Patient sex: F
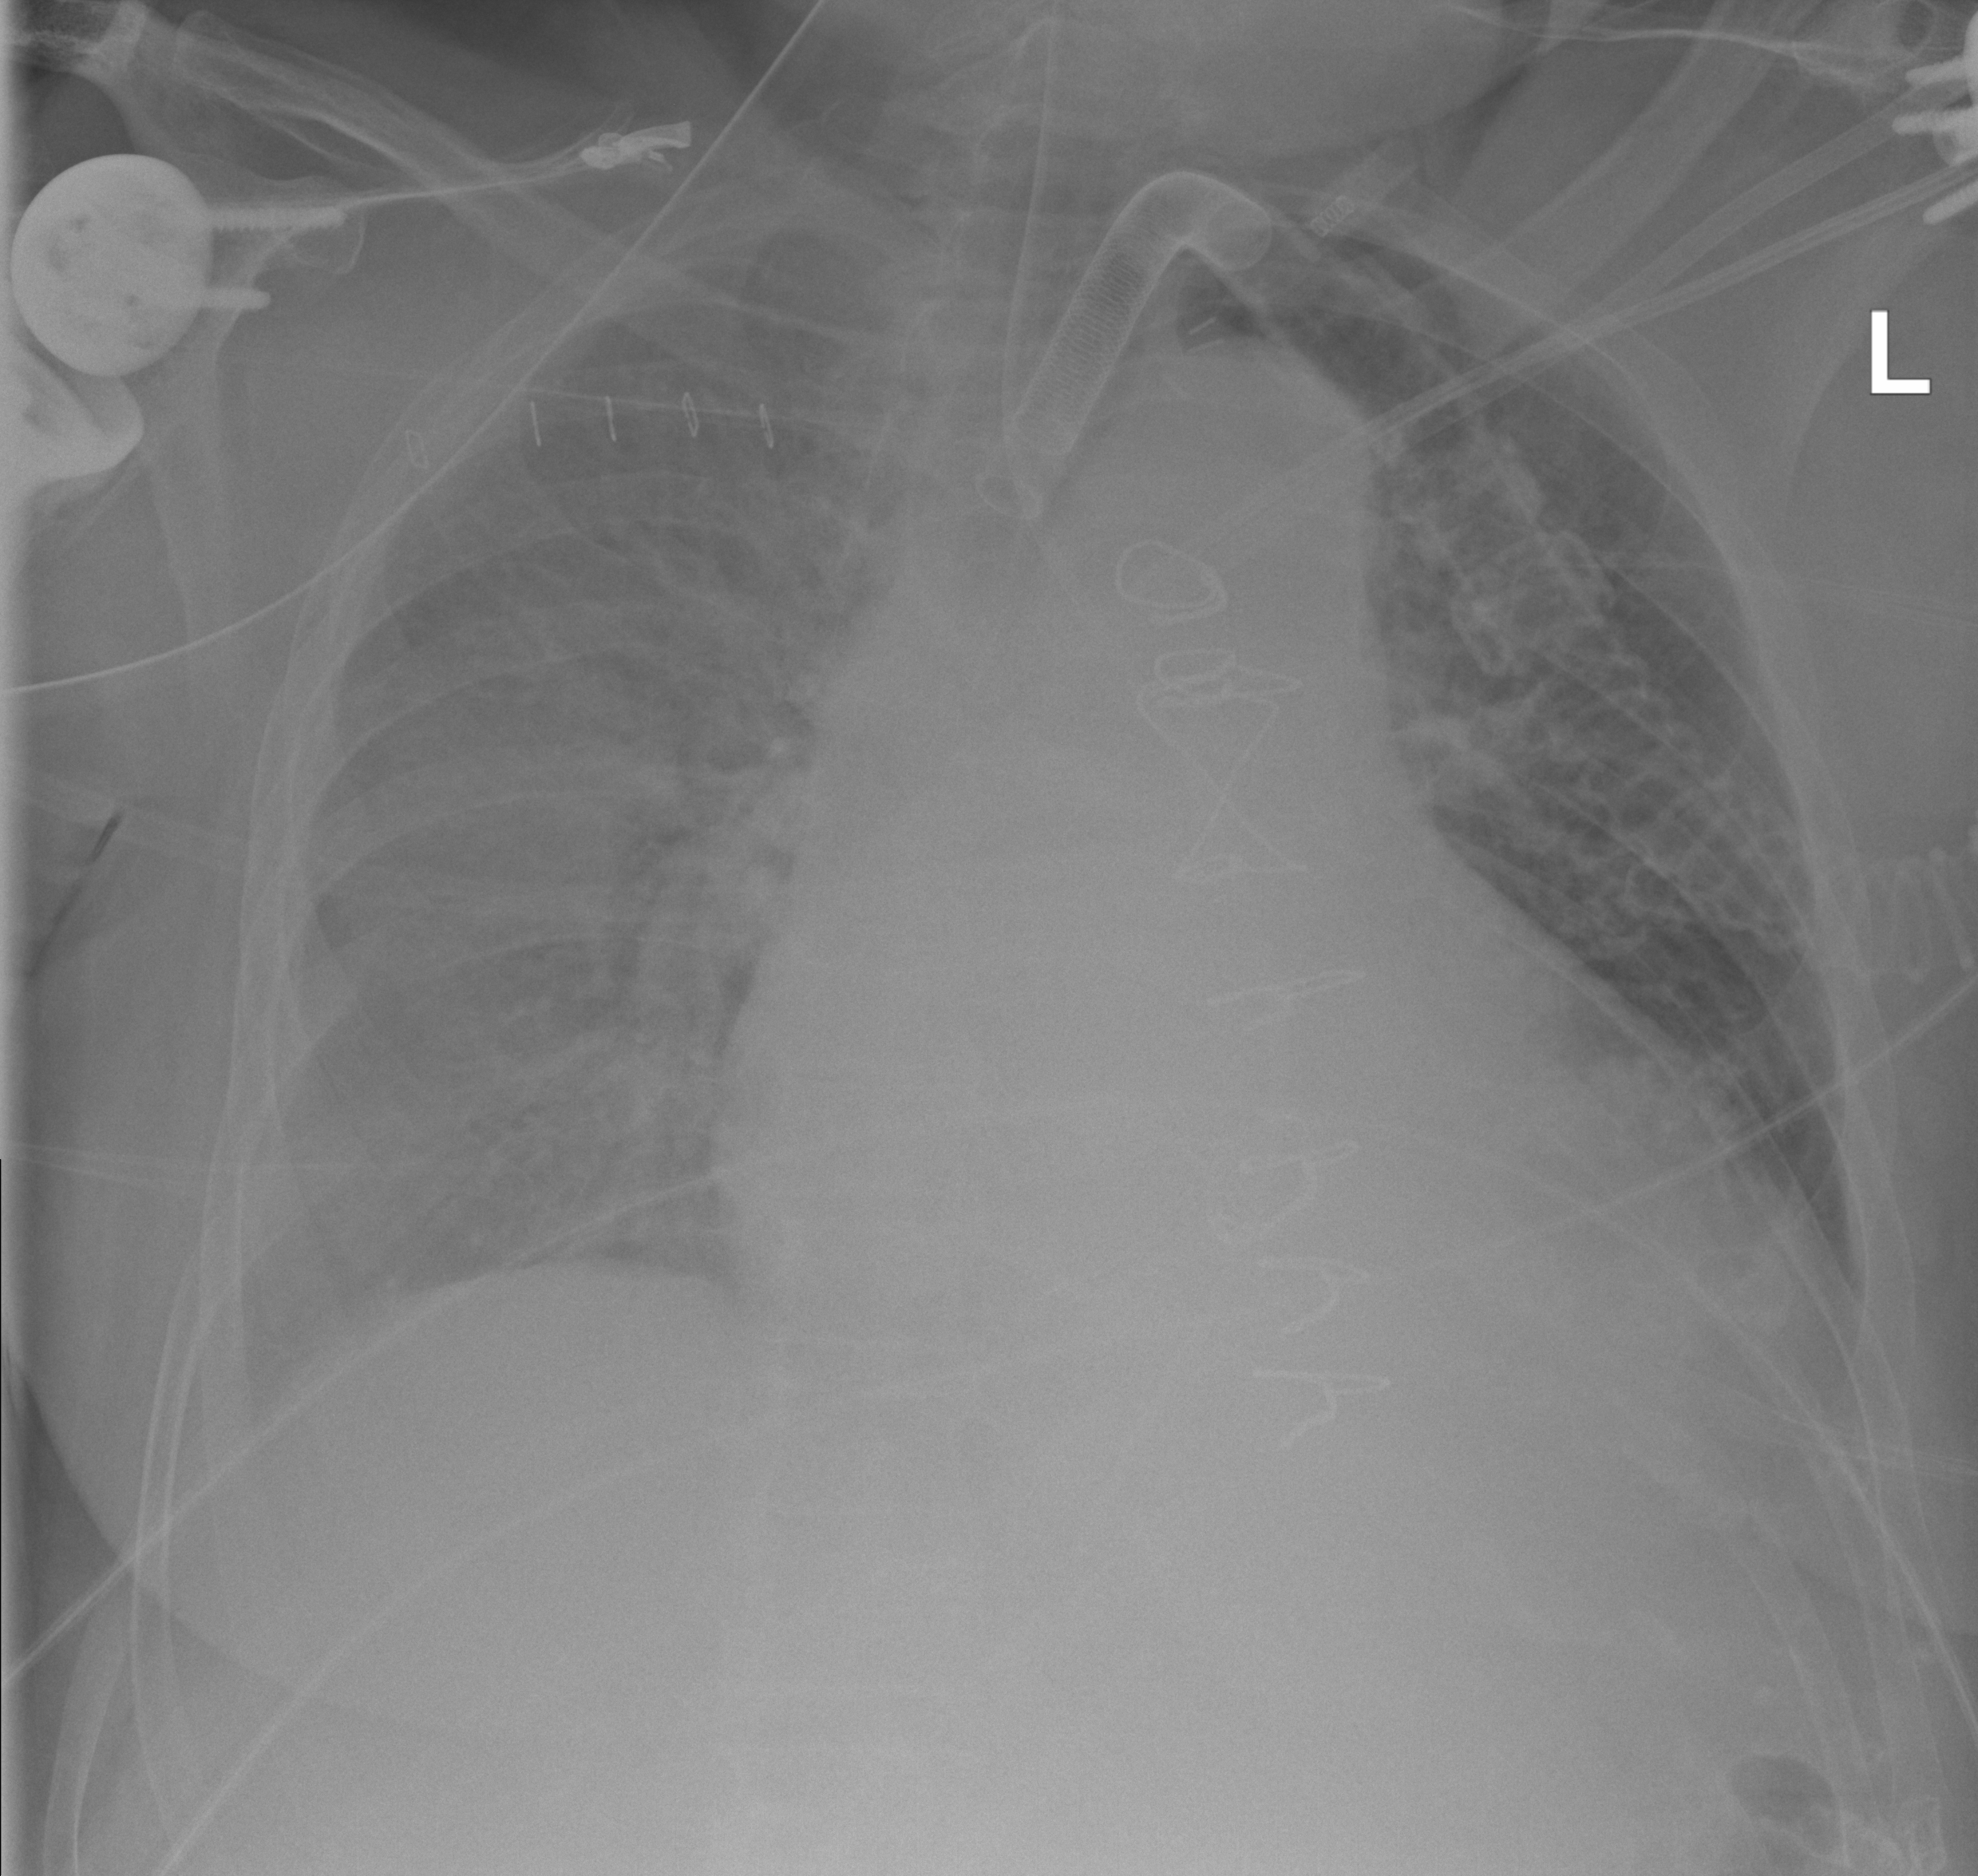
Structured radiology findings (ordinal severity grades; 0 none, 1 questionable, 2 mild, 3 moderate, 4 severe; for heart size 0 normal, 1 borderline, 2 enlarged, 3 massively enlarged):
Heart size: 2
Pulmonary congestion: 1
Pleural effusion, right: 2
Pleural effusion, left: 2
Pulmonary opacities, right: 0
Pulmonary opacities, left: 0
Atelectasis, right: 2
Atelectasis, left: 2